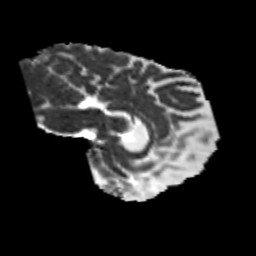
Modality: MD
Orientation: sagittal
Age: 50
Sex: male
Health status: healthy
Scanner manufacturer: siemens
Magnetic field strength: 3 T
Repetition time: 10.8 s
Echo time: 0.082 s